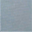
Piece: xx